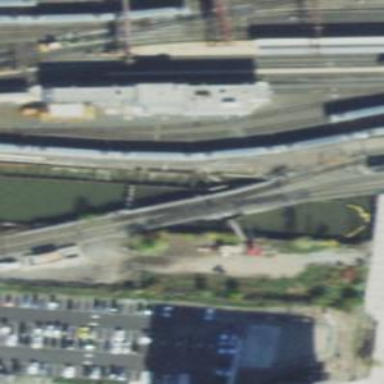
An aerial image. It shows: Light rail bridge with electrified contact line.